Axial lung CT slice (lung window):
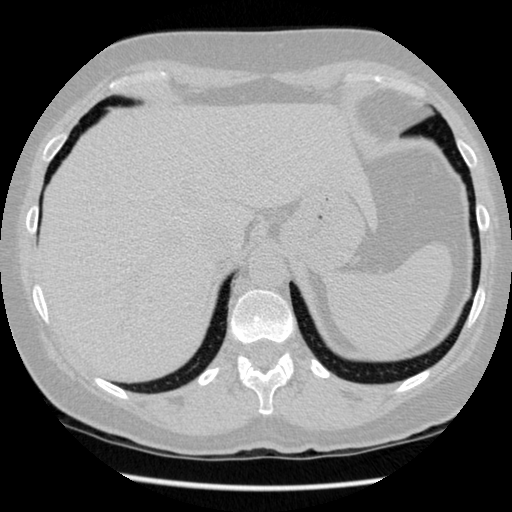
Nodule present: no